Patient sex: F
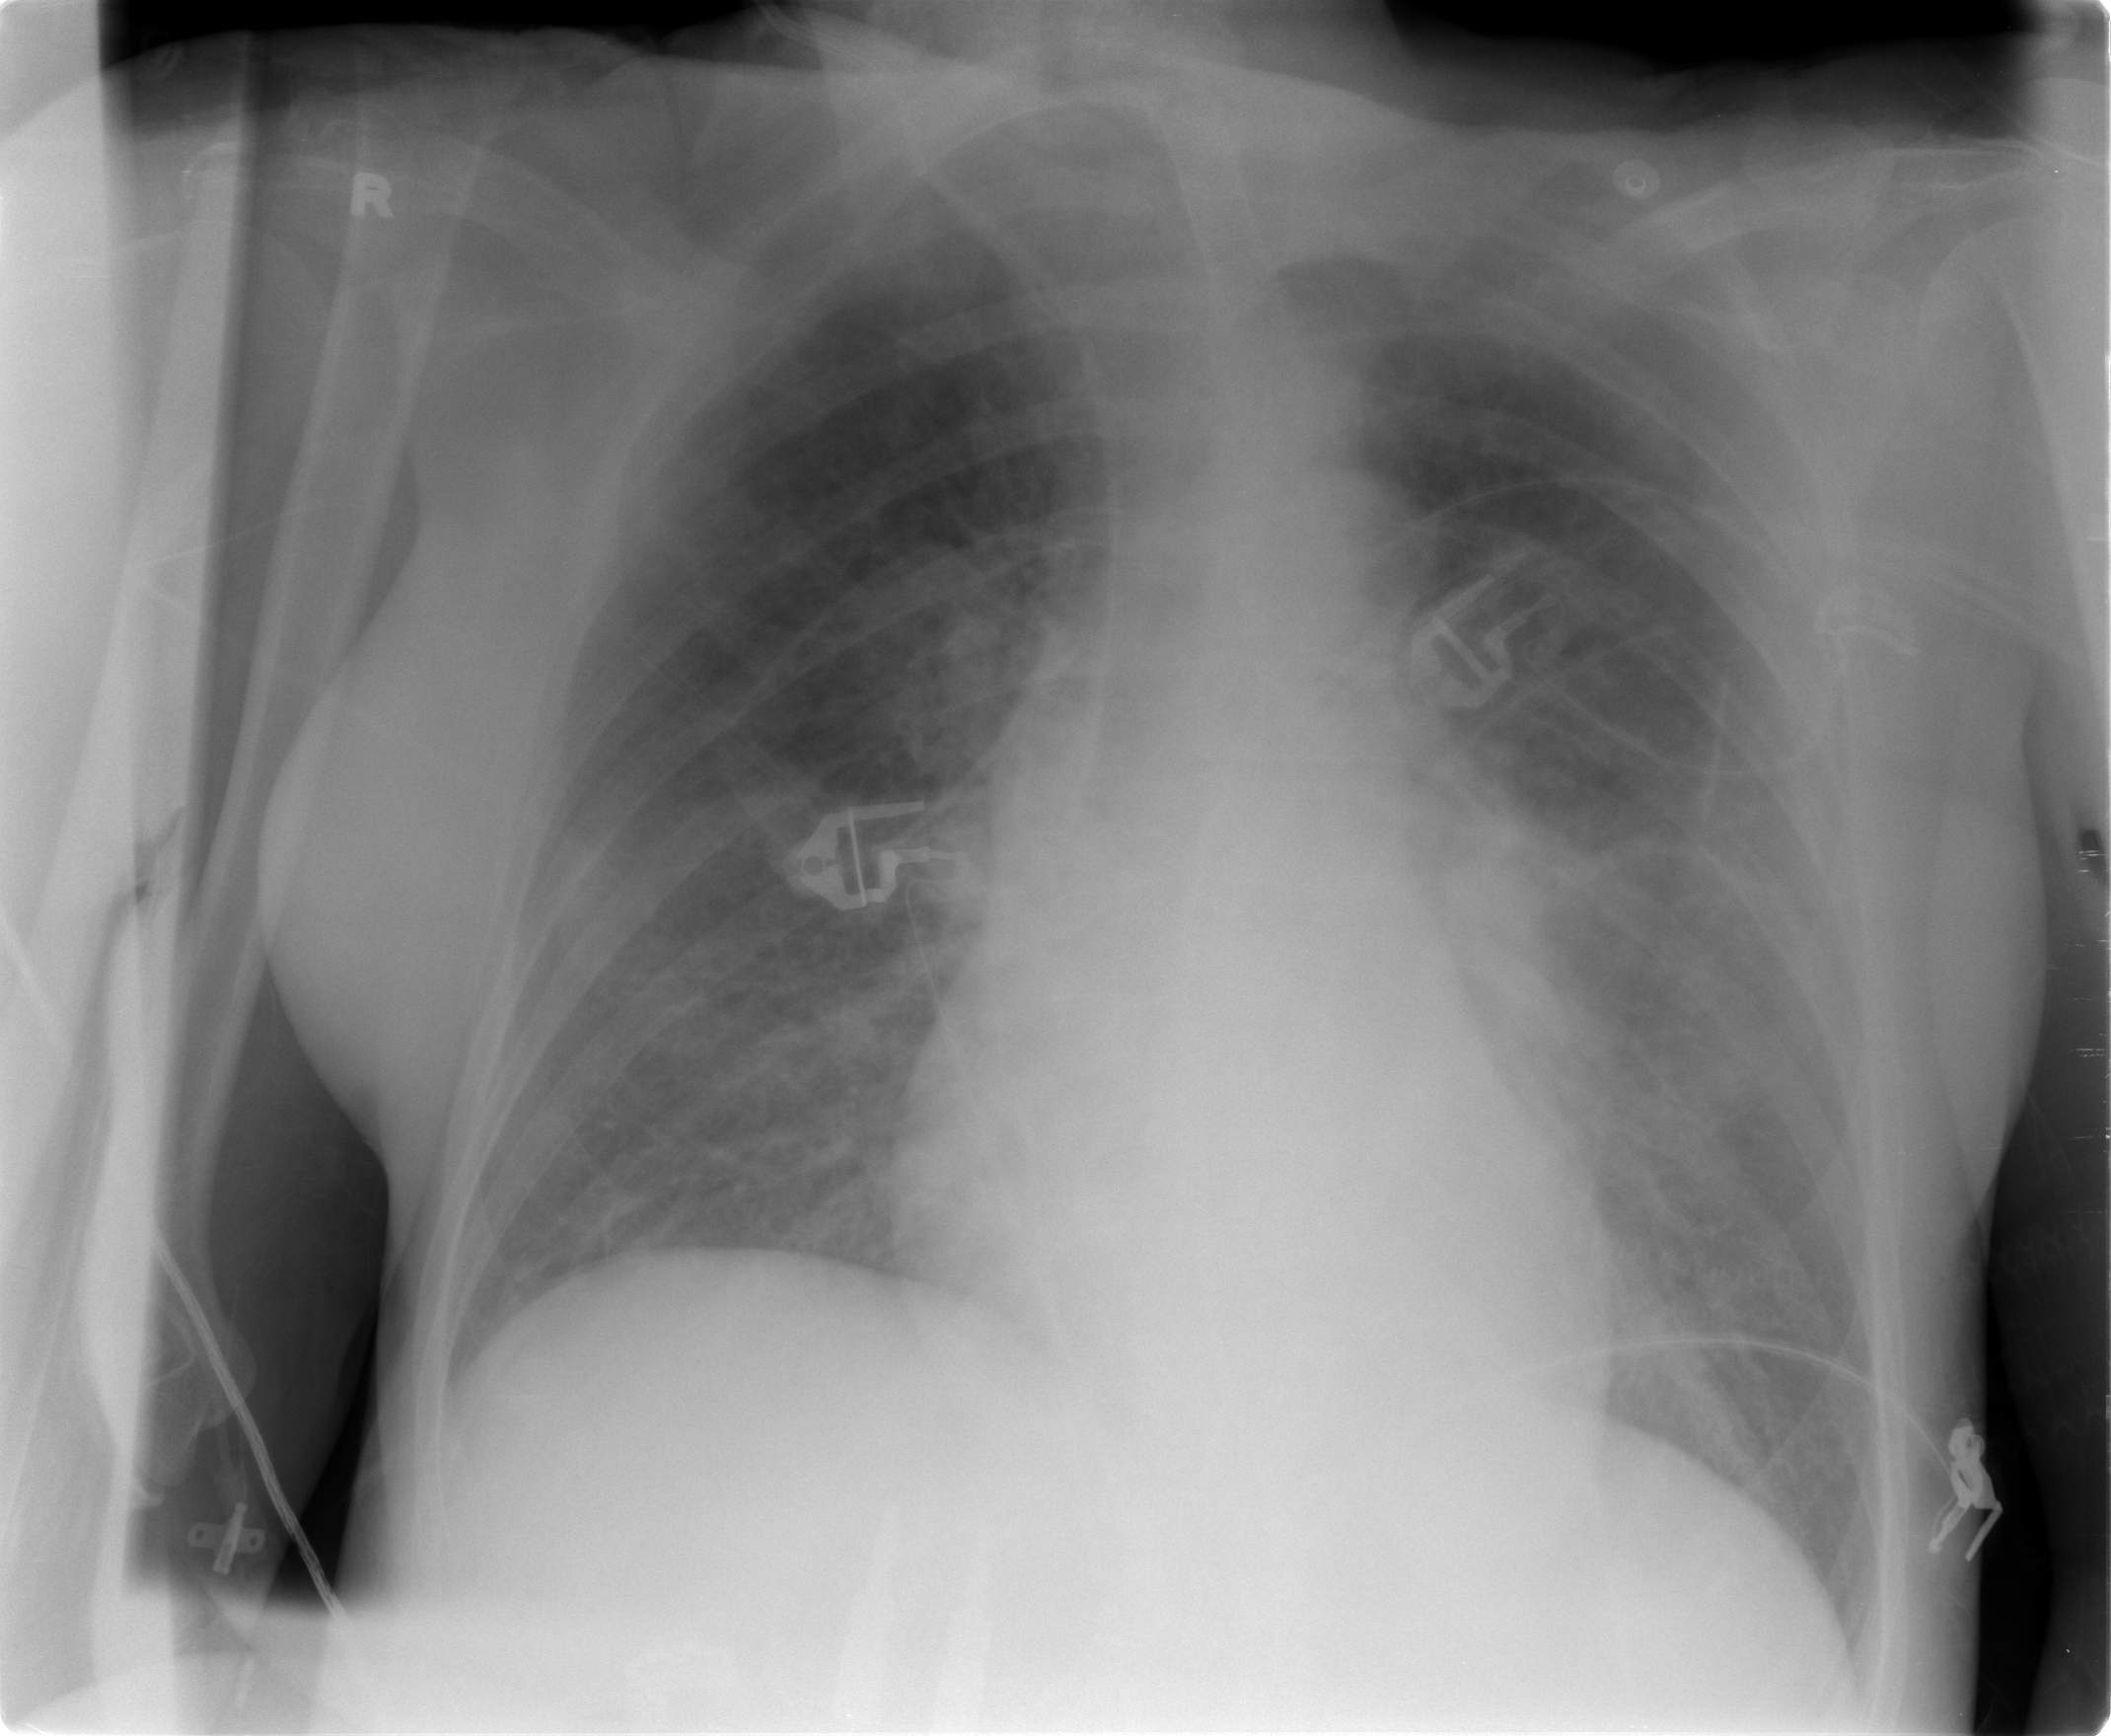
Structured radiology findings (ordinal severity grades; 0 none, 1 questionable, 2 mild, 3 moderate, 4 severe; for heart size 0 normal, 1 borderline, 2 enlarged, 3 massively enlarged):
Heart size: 0
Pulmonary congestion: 0
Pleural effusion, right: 1
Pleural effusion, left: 1
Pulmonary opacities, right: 0
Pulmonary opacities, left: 0
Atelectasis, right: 1
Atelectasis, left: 0